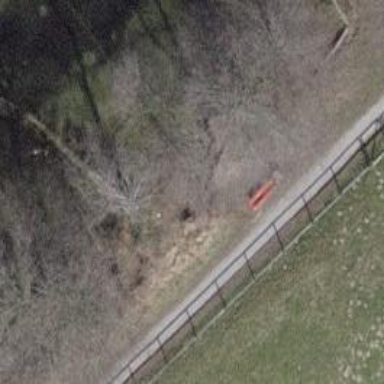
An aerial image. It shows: Bench for seating.